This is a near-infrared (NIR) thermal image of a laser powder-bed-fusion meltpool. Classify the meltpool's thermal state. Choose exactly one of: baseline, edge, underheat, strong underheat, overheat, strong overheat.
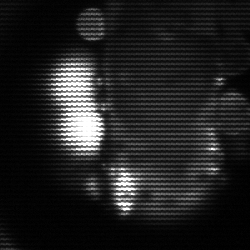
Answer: strong underheat